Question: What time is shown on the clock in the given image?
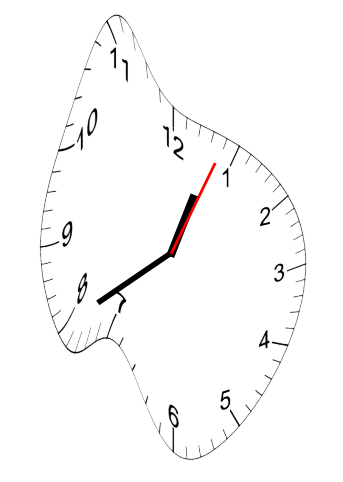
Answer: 12:40:04